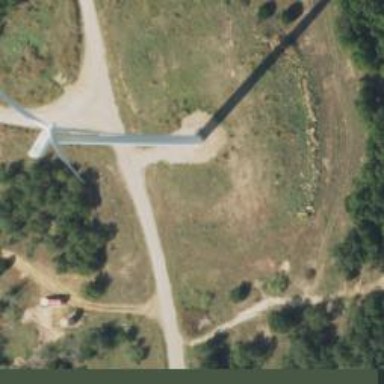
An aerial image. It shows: Wind generator using wind turbines of horizontal axis.